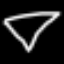
Label: diamond